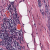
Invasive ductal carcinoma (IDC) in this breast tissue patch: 0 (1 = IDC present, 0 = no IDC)